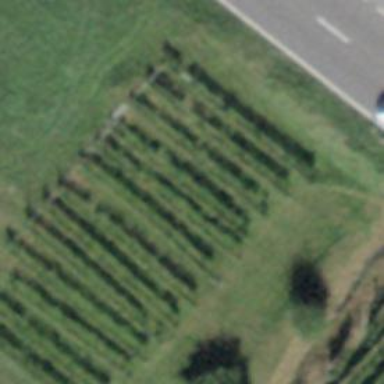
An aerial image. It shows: Vineyard with grape crops.